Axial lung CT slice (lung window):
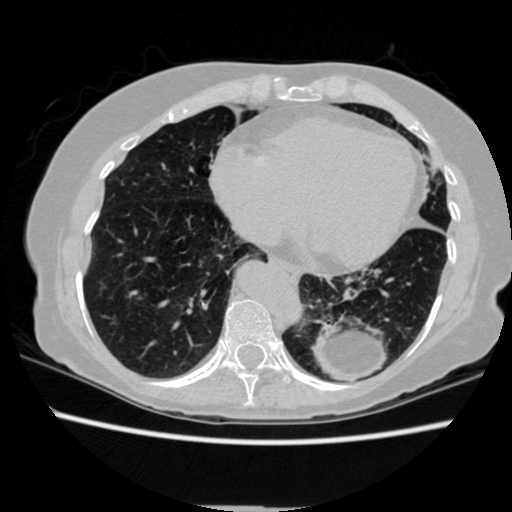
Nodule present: no